Question: I'm working on an AngularJS app using bootstrap.css. Everything looks great in chrome but I get formatting issues in both firefox and IE11.
HEAD
'''
<head>
<meta charset="utf-8">
<meta http-equiv="X-UA-Compatible" content="IE=edge">
<meta name="viewport" content="width=device-width, initial-scale=1">
<meta name="description" content="">
<meta name="author" content="">
<title>Application</title>
<!-- Bootstrap Core CSS -->
<link href="css/bootstrap.min.css" rel="stylesheet">
<!-- Custom CSS -->
<link href="css/simple-sidebar.css" rel="stylesheet">
<script src="https://oss.maxcdn.com/libs/html5shiv/3.7.0/html5shiv.js"></script>
<script src="https://oss.maxcdn.com/libs/respond.js/1.4.2/respond.min.js"></script>
<script src= "http://ajax.googleapis.com/ajax/libs/angularjs/1.3.16/angular.js"
</script>
<script src="http://ajax.googleapis.com/ajax/libs/angularjs/1.3.16/angular-route.js"></script>
<script src="http://ajax.googleapis.com/ajax/libs/angularjs/1.3.16/angular-resource.js"></script>
<script src="js/dirPagination.js"></script>
<script src="app/myAppAccounts.js"></script>
<base href="/">
</head>
'''
What it looks like:

Any tips on fixing this?
EDIT
As requested HTML for buttons. These are in a partial.
'''
<div class="col-md-2">
<input ng-model="dateFrom" type="date" class="form-control">
</div>
<div class="col-md-2">
<input ng-model="dateTo" type="date" class="form-control">
</div>
<div class="col-md-1">
<button class="form-control" type="button" ng-click="searchByDate(dateFrom, dateTo)" > Search </button>
</div>
<div class="col-md-2"></div>
<div class="col-md-3" >
<input ng-model="orderID" class="form-control" type="text" placeholder="Search by order ID">
</div>
<div class="col-md-1">
<button class="form-control" type="button" ng-click="searchByID()"> Search </button>
</div>
'''
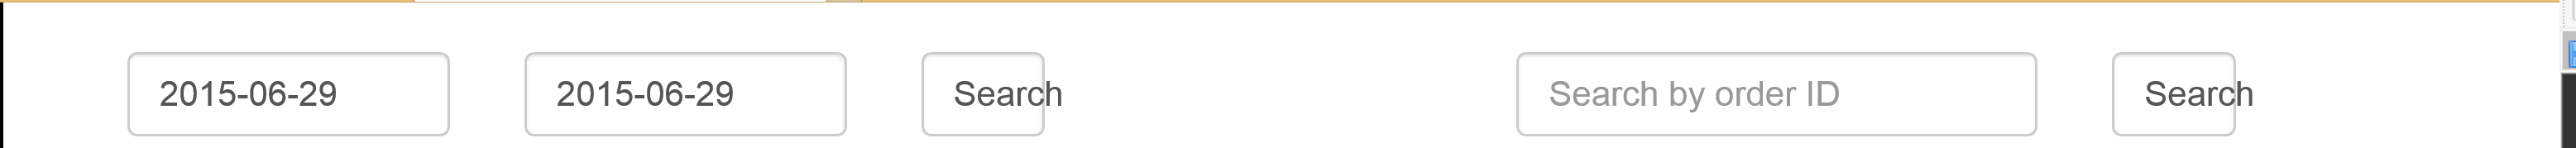
Answer: I've mainly seen this occur when trying to use things within a col-md-1 div. The contents traditionally exceed the width of the container and as such the buttons are the correct size, but the text is not truncated, and the overflow is shown.
I have modified a little bit of your html to maybe work a little better:
<URL>

'''
<div class="col-md-12 ">
<div class="col-md-6 text-left">
<div class="col-md-4">
<input ng-model="dateFrom" type="date" class="form-control" placeholder="Start Date">
</div>
<div class="col-md-4">
<input ng-model="dateTo" type="date" class="form-control" placeholder="End Date">
</div>
<div class="col-md-4">
<button class="form-control" type="button" ng-click="searchByDate(dateFrom, dateTo)" > Search </button>
</div>
</div>
<div class="col-md-6 text-right">
<div class="col-md-8" >
<input ng-model="orderID" class="form-control" type="text" placeholder="Search by order ID">
</div>
<div class="col-md-4">
<button class="form-control" type="button" ng-click="searchByID()"> Search </button>
</div>
</div>
</div>
'''